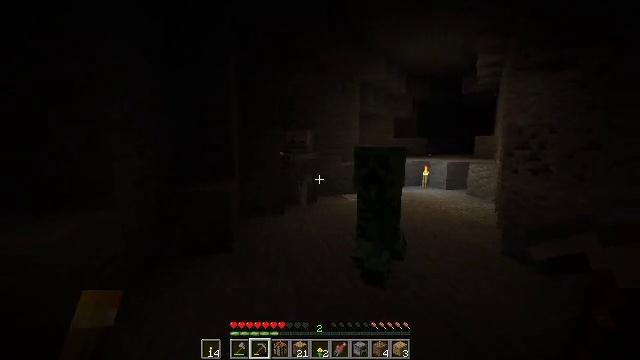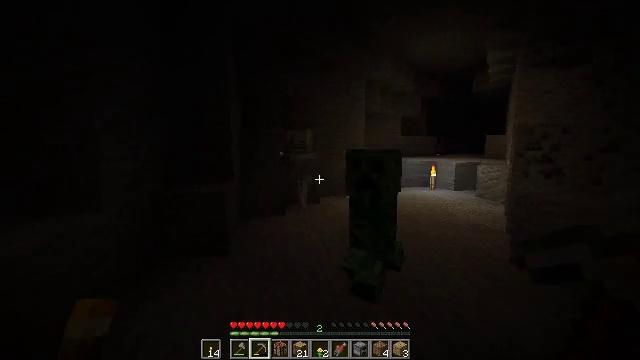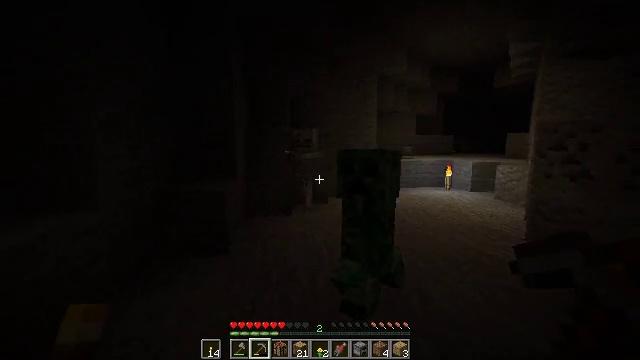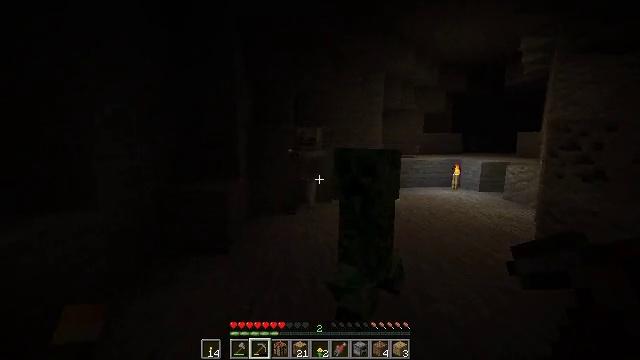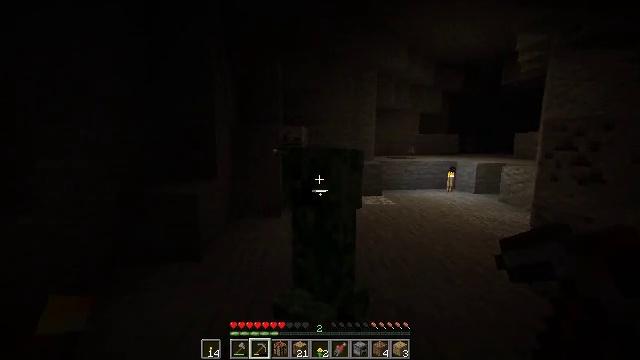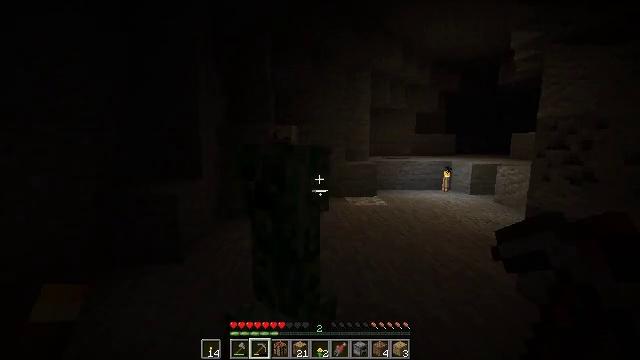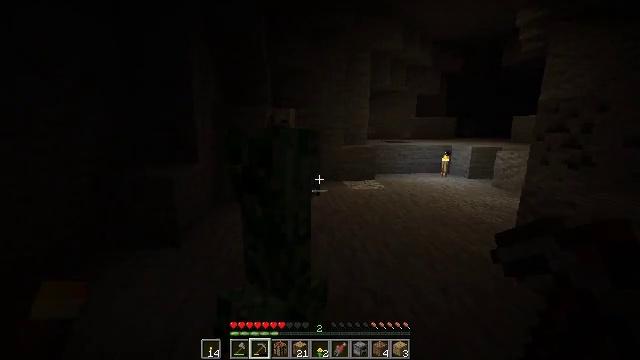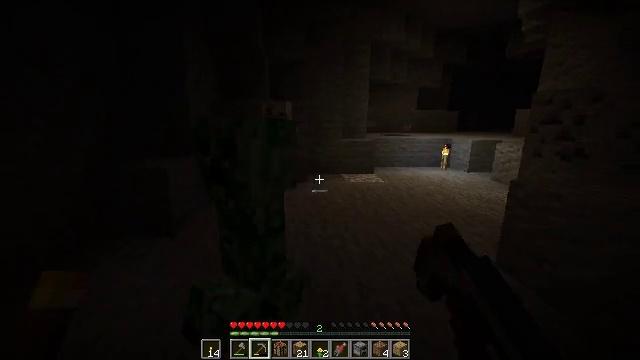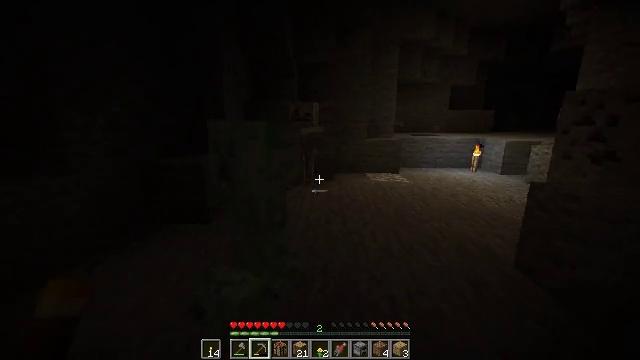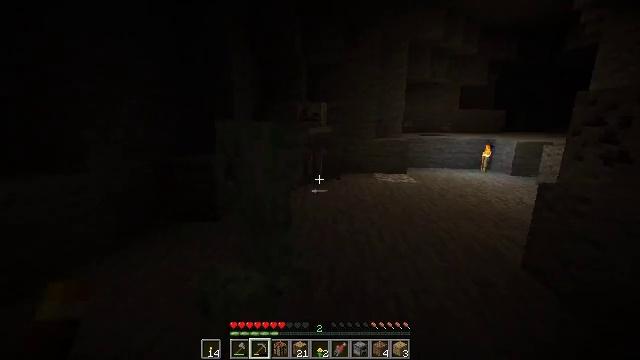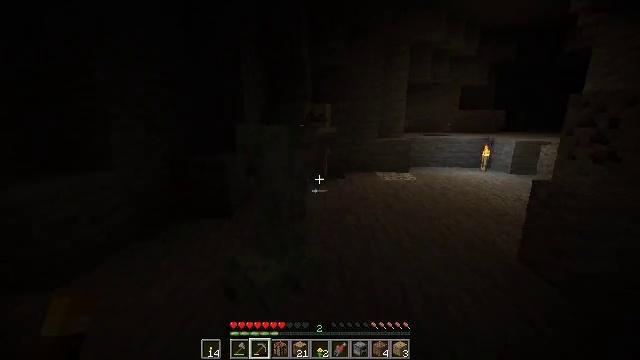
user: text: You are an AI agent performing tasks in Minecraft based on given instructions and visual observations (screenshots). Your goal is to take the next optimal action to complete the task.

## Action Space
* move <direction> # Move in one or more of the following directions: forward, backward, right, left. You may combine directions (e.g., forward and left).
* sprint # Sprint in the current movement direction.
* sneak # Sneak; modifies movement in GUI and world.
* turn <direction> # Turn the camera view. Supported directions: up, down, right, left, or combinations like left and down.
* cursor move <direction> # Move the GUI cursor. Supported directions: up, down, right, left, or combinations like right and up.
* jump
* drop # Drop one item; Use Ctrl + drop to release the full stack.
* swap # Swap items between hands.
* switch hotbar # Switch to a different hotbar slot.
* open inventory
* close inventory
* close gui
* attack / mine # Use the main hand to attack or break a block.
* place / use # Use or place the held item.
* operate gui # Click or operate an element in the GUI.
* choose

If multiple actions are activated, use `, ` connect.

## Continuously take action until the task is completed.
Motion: motion action
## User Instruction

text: Hunt the creeper.
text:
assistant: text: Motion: move forward and move right, turn left
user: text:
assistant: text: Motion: move forward and move right, turn left
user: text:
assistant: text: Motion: move forward and move right, turn left
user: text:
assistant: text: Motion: move forward and move right
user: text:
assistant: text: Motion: move right
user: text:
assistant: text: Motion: move back and move right, turn down, attack / mine
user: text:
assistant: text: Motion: move back, turn down, attack / mine
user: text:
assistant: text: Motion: move back, turn left, attack / mine
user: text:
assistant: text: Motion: move back and move left, turn left, attack / mine
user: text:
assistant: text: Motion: move back and move left, attack / mine
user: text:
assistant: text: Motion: attack / mine